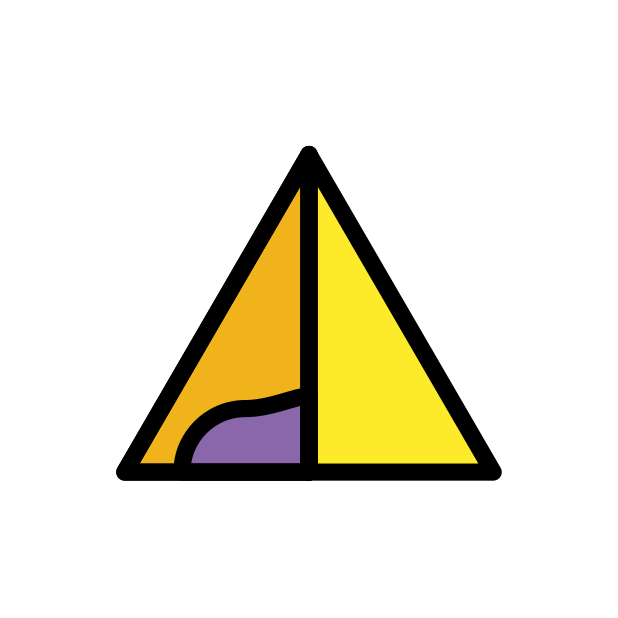
Emoji: ⛺
Name: tent
Unicode: 0x26fa